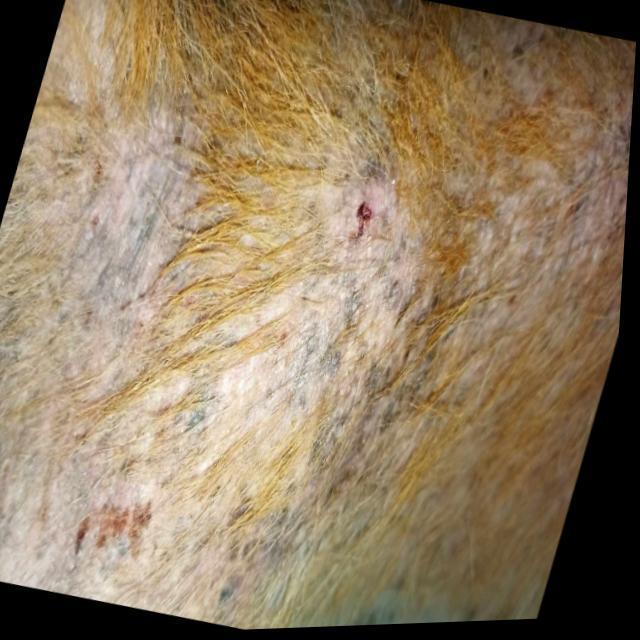
Canine demodicosis (Demodex mange) — caused by Demodex canis mites. Presents with alopecia, follicular papules, pustules, and comedones. Often localized on face and forelimbs.